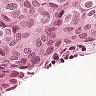
Metastatic tissue present: yes